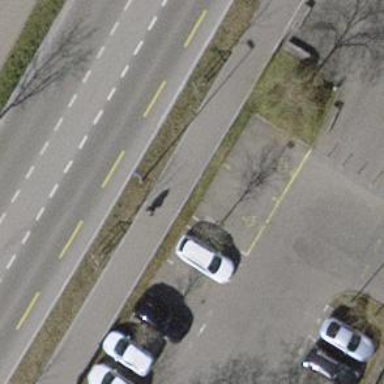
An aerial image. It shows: Paved footway.